Question: I have created initial import of my eclipse project to local file like this:
'''
$svn import /home/miso/workspace/DatabaseManager/ file:///home/miso/svn/dbman -m 'Initial import'
'''
Now I'd like to add this SVN repository to my Eclipse project (inside Eclipse itself). When I try to add new repository via SVN Reposistory Perspective (it came probably with Subclipse plugin) and navigate to 'file:///home/miso/svn/dbman' then I get only this result:

What did I wrong? Thanks
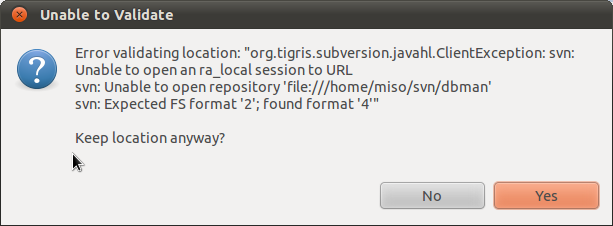
Answer: This error happens when you use a version of Subclipse that is not compatible with the version of Subversion that created the repository.
This <URL> should shed more light on it, basically just make sure your version of Subclipse can interface with whatever version of SVN you created the repository with.
I just did a quick read on Subclipse, my understanding is that any 1.x version of Subclipse should work with any 1.x version of Subversion. However, for 1.6 versions of Subversion you will need the 1.6 version of Subclipse.
<URL>